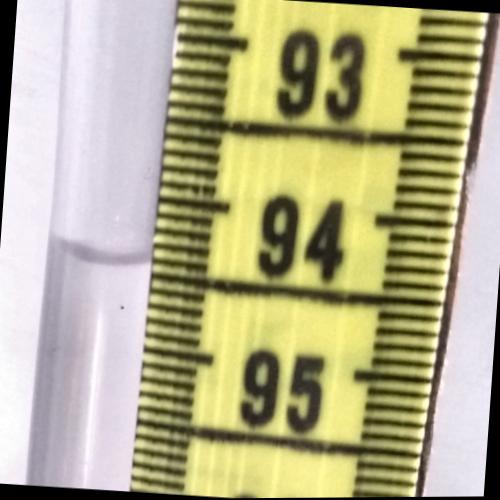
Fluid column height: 94.4 cm